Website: apple
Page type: customer-info-address
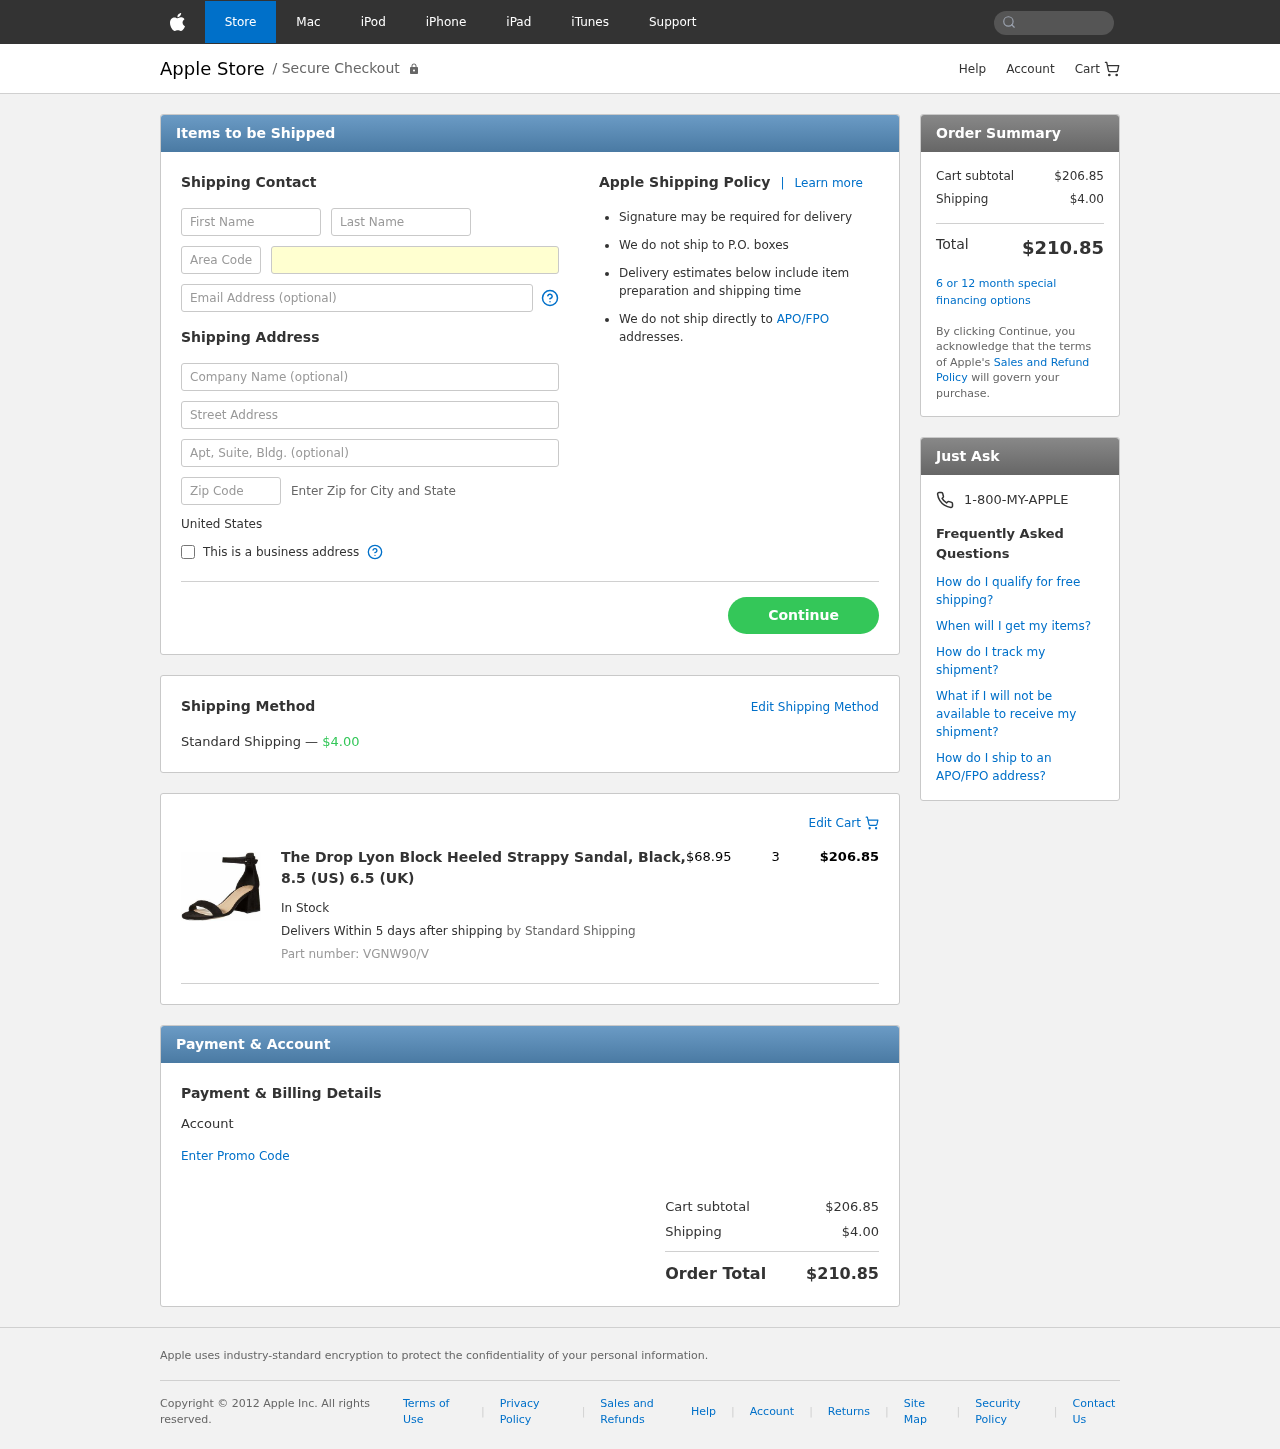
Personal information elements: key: PII_COUNTRY
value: United States
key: PII_FIRSTNAME
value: Beverly
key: PII_LASTNAME
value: Lopez
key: PII_PHONE_AREA
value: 641
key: PII_PHONE_LINE
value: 7800
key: PII_EMAIL
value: blopez@hotmail.com
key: PII_STREET
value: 7693 Peterson Shoal Apt. 687
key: PII_STREET2
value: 813 Ashley Mission Suite 226
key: PII_POSTCODE
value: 26770
Product elements: key: PRODUCT1_NAME
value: The Drop Lyon Block Heeled Strappy Sandal, Black, 8.5 (US) 6.5 (UK)
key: PRODUCT1_PRICE
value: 68.95
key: PRODUCT1_QUANTITY
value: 3
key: PRODUCT1_SKU
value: VGNW90/V
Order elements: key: ORDER_SHIPPING_COST
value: $4.00
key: ORDER_ITEM_TOTAL
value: $206.85
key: ORDER_SUBTOTAL
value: $206.85
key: ORDER_TOTAL
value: $210.85